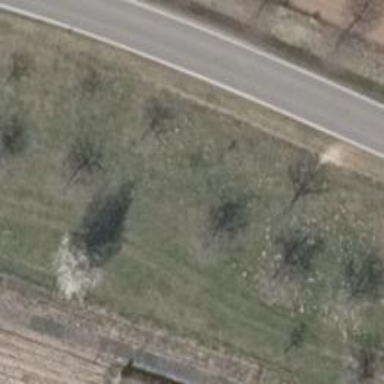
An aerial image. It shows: Row of broadleaved trees.